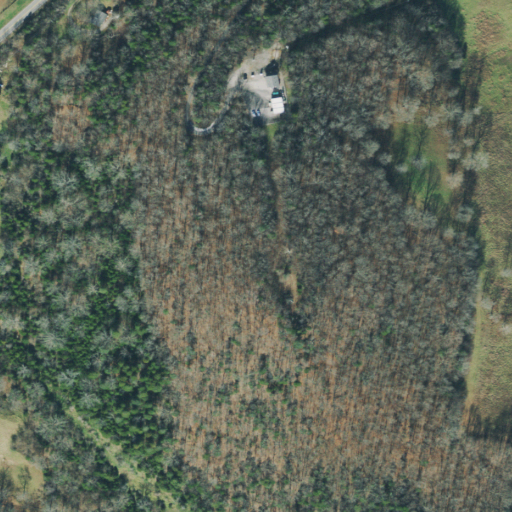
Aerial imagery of mountain in Tennessee named Jackson Knob containing deciduous forest, mixed forest, pasture, evergreen forest, low intensity development, open development, and medium intensity development